Field crop: maize
Growth stage: 2
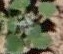
Species: chenopodium